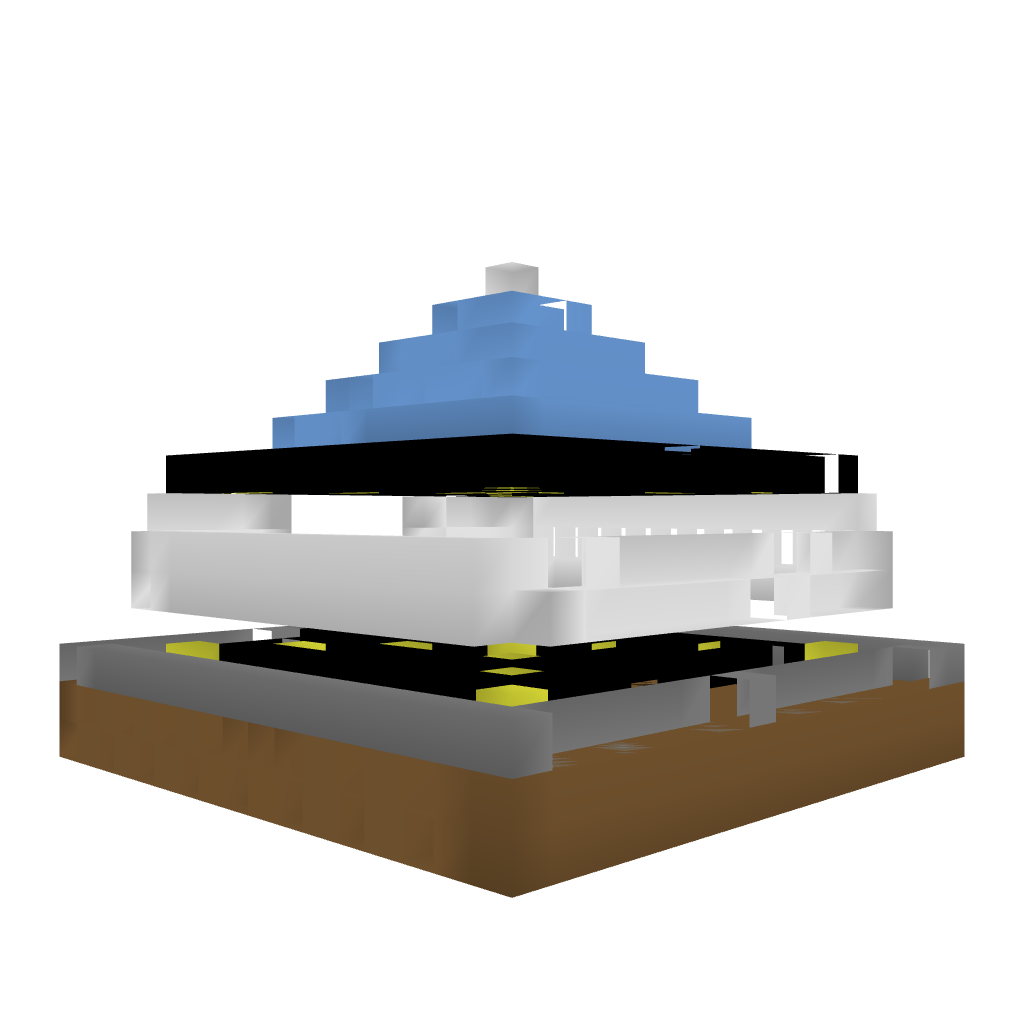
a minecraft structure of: Spawn for server bad low quality